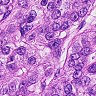
Metastatic tissue present: yes